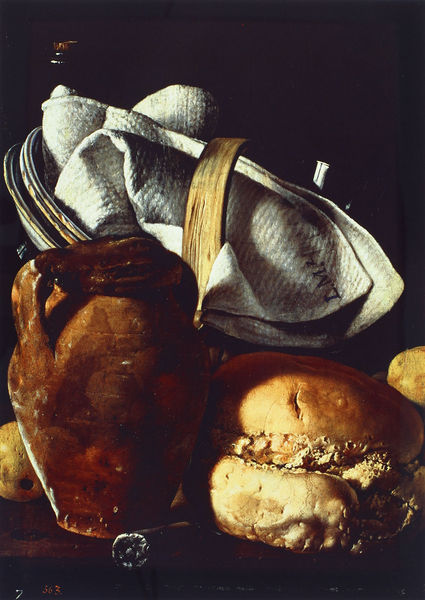
Titel: Stilleben mit Krug, Brot und Korb
Künstler: Luis Egidio Meléndez
Institution: Madrid, Museo del Prado
Schlagwörter: dunkel, gemälde, schatten, wasser, weiß, gelb, braun, hell, hintergrund, licht, orange, schwarz, tisch, obst, tuch, flasche, leinen, frucht, früchte, henkel, kanne, krug, stilleben, stillleben, ton, vase, apfel, schrift, körbe, essen, wein, inschrift, korb, brot, leuchten, griff, gefäß, nahrung, initialen, gebäck, abendmahl, zitrone, korken, tonkrug, brötchen, lebensmittel, brotkorb, inhalt, tongefäß, dunkeö, teig, teigwaren, tonkanne, #krug, brot krug, pivknivk, lmh